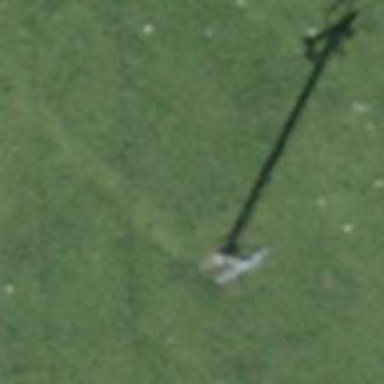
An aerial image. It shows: Pylon used for aerialway.